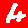
Digit: 4